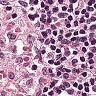
Metastatic tissue present: no